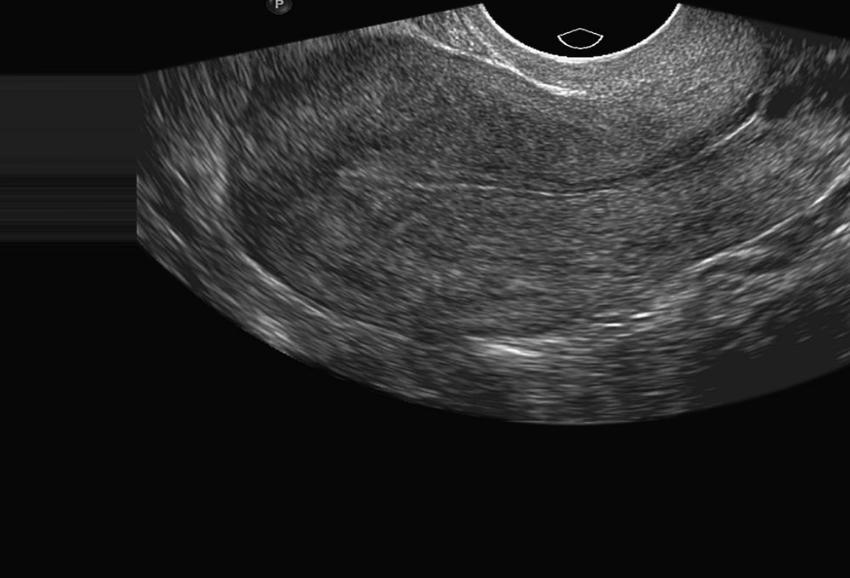
Label: notinfected